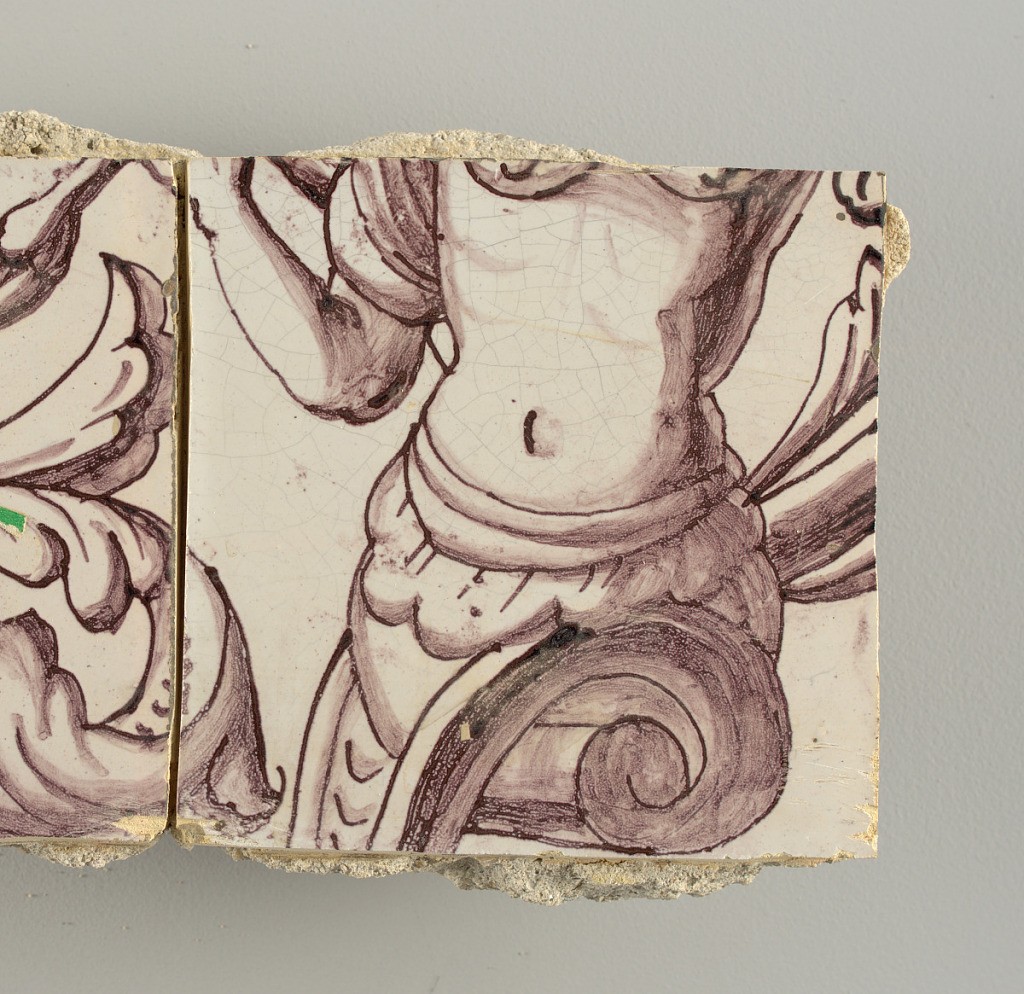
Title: Wall facing
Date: ca. 1725
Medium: Tin-glazed earthenware, underglaze
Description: Horizontal rectangle.  Thirty-seven tiles wide and twenty-one high with opening for door or window nineteen and one-half tiles high and twelve wide.  To left and right of opening, centered canopy above. Left, woman representing Hope, right, a sculputure urn.  Centered above opening, a mascaron.  Arabesque design of foliage.